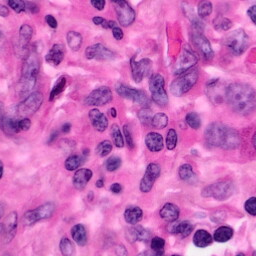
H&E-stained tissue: Pancreatic